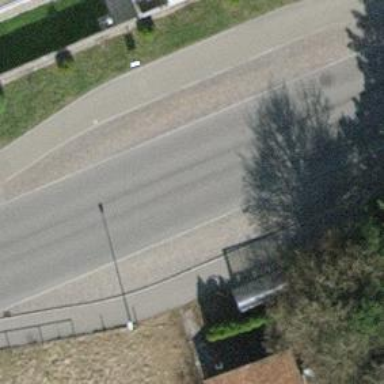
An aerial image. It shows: Bus stop with designated public transport stop position.